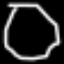
Label: octagon